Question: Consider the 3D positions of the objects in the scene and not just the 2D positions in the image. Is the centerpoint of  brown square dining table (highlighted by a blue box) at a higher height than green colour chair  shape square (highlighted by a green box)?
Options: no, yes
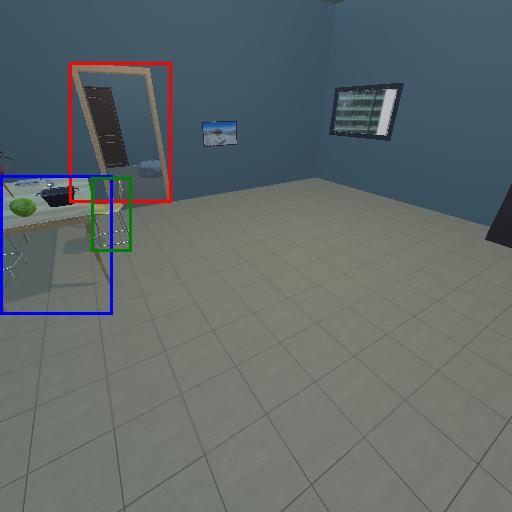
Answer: no